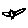
Label: bird